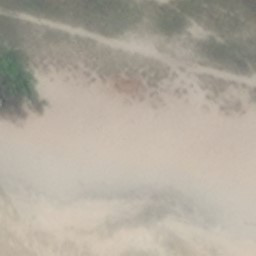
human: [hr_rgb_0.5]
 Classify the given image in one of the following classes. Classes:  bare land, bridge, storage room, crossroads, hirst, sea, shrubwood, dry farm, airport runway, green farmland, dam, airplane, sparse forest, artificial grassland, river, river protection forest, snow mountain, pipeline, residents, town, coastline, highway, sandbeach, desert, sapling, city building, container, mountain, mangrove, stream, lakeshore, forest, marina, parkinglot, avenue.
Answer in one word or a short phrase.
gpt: sandbeach